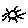
Label: sun